Question: Any idea why the timestamp is lost after casting a date into a varchar (FYI : datatype is datetime in the rpd)
if I have a date like ;
date = 5/2/2011 9:18:26 AM
CAST (date as varcchar(100)) gives 5-2-2011, the time part is lost.
Don't know the reason of this, can anybody give me some explainin
According to the CAST instruction from Oracle official docs, it should be allowed to such cast.

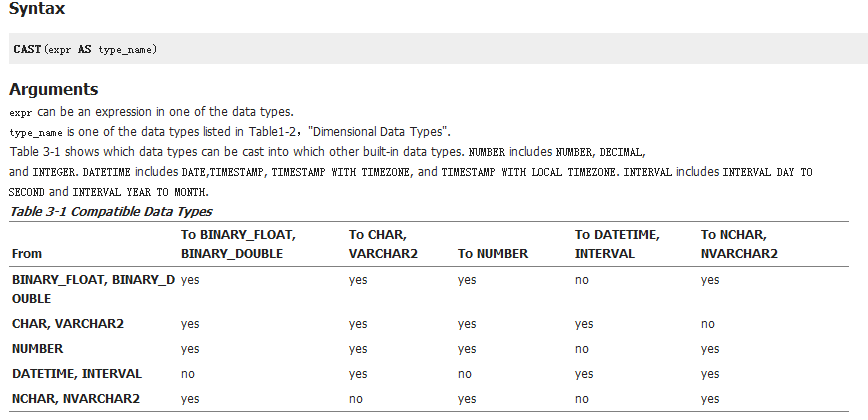
Answer: It depends on the <URL>:
'''
SQL> alter session set nls_date_format = 'fmdd-mm-yyyy';
Session altered.
SQL> select cast(sysdate as varchar2(100)) from dual;
CAST(SYSDATEASVARCHAR2(100))
---------------------------------------------------------------------
14-1-2014
1 row selected.
SQL> alter session set nls_date_format = 'fmdd-mm-yyyy fmhh24:mi:ss';
Session altered.
SQL> select cast(sysdate as varchar2(100)) from dual;
CAST(SYSDATEASVARCHAR2(100))
---------------------------------------------------------------------
14-1-2014 14:17:43
1 row selected.
'''
It's better to use TO_CHAR, as a_horse_with_no_name already suggested.